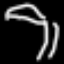
Label: palm tree